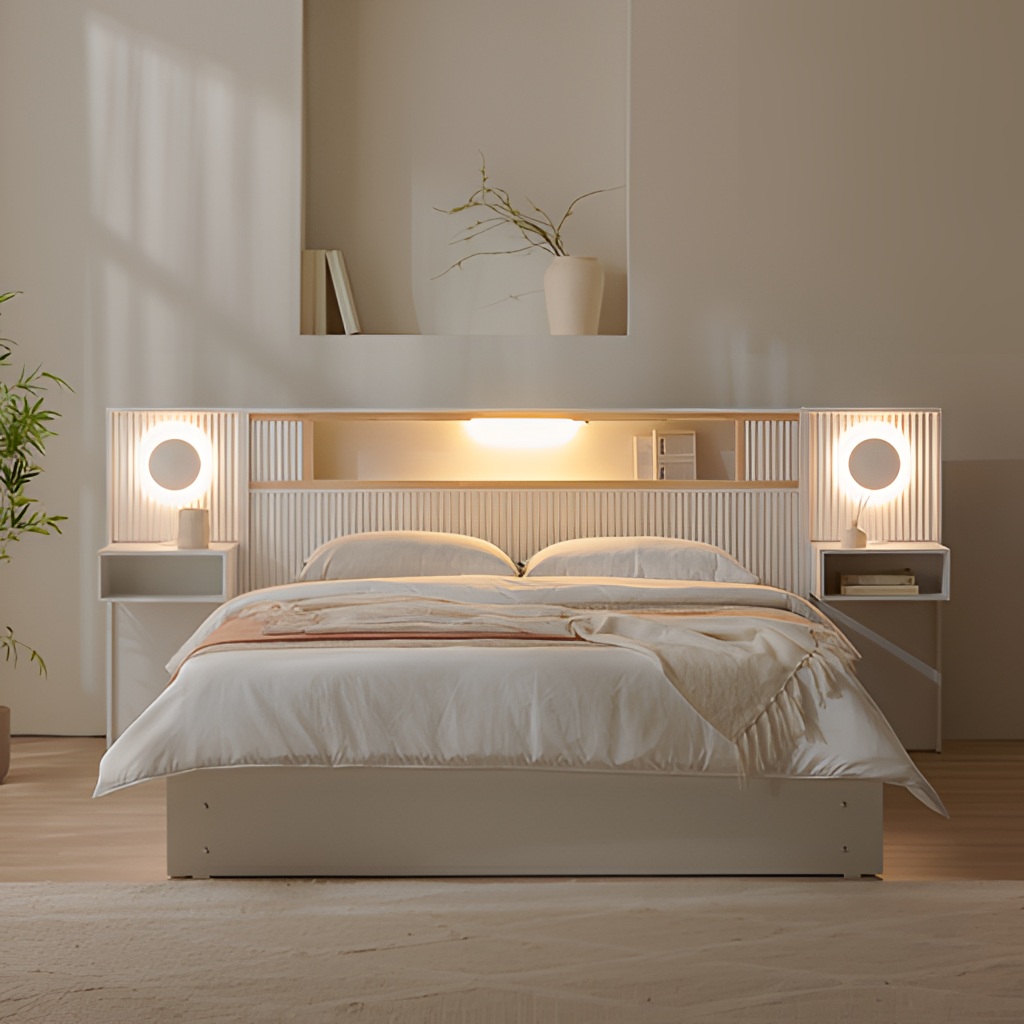
wood illuminated headboard bed, bedroom, wood flooring, with plank pattern, contemporary, beige paint wallpaper, with solid pattern